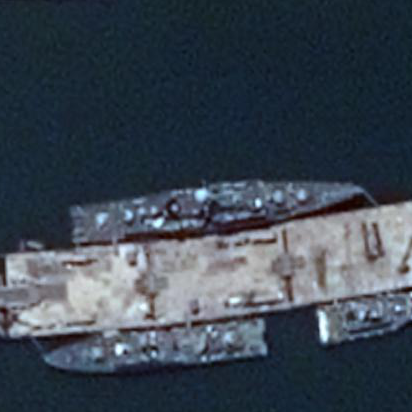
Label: cruiser